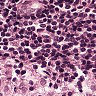
Metastatic tissue present: no